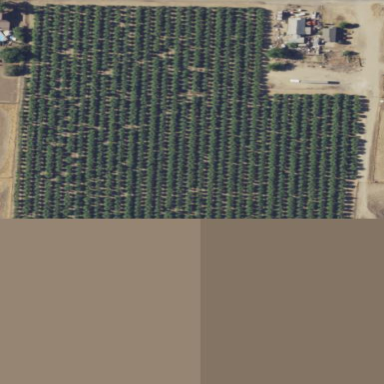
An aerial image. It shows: Orchard area used for field cropland.